Question: I would like to test my search method but how to test 'to_indexed_json' results.
Here is my test:
'''
describe Search do
before do
Question.index.delete
Question.tire.create_elasticsearch_index
app = create :app, name: "Marketing", id: 76
@question1 = create :question, content: "Some super question?", app: app
@question2 = create :question, content: "Some extra question?", app: app
end
describe "#results" do
it "returns matched results" do
Search.new("Some", \[76\]).results.should == \[@question1, @question2\]
end
end
end
'''
And this is error which I receive:

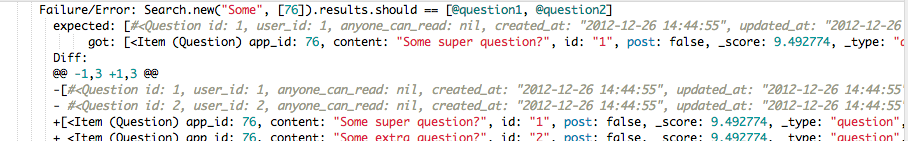
Answer: First, you're not really testing 'to_indexed_json' in the posted code -- you're testing some expectations about search results. That's fine, and actually more reasonable thing to do :), but still a different thing.
Second, in integration tests, be sure to call the 'Tire::Index#refresh' after you index test data, so they are immediately available to search -- the default delay is 1 second.
Third, you're creating some test models in your code, and then expect these exact objects to be returned. To make behave like this, use the ':load => true' option (to load the models from the database), do not set expectations about object equivalence, but test eg. some property of your model (eg. 'content').